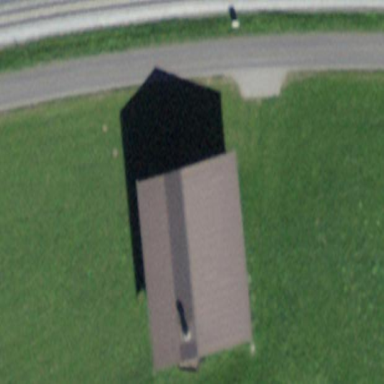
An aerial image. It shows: Rural barn.